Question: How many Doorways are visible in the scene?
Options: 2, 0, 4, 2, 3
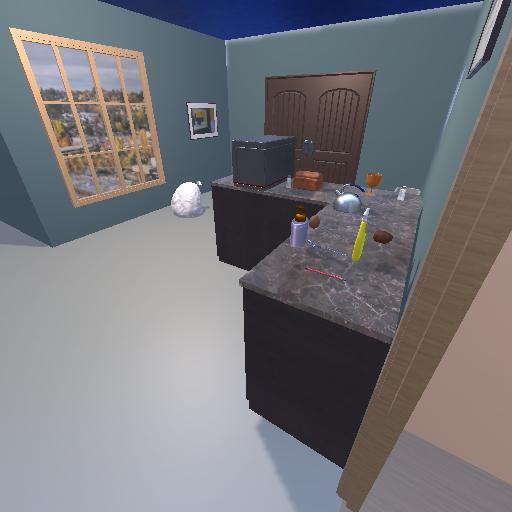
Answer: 2